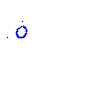
Particle: proton